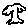
Label: tree